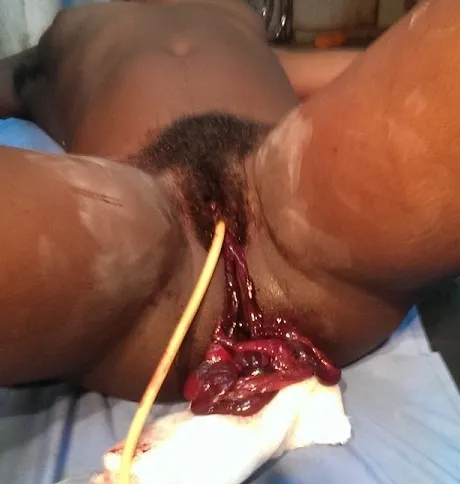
Small bowel exteriorised through the vagina.
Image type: medical_photograph (other_medical_photograph)